Chest X-ray:
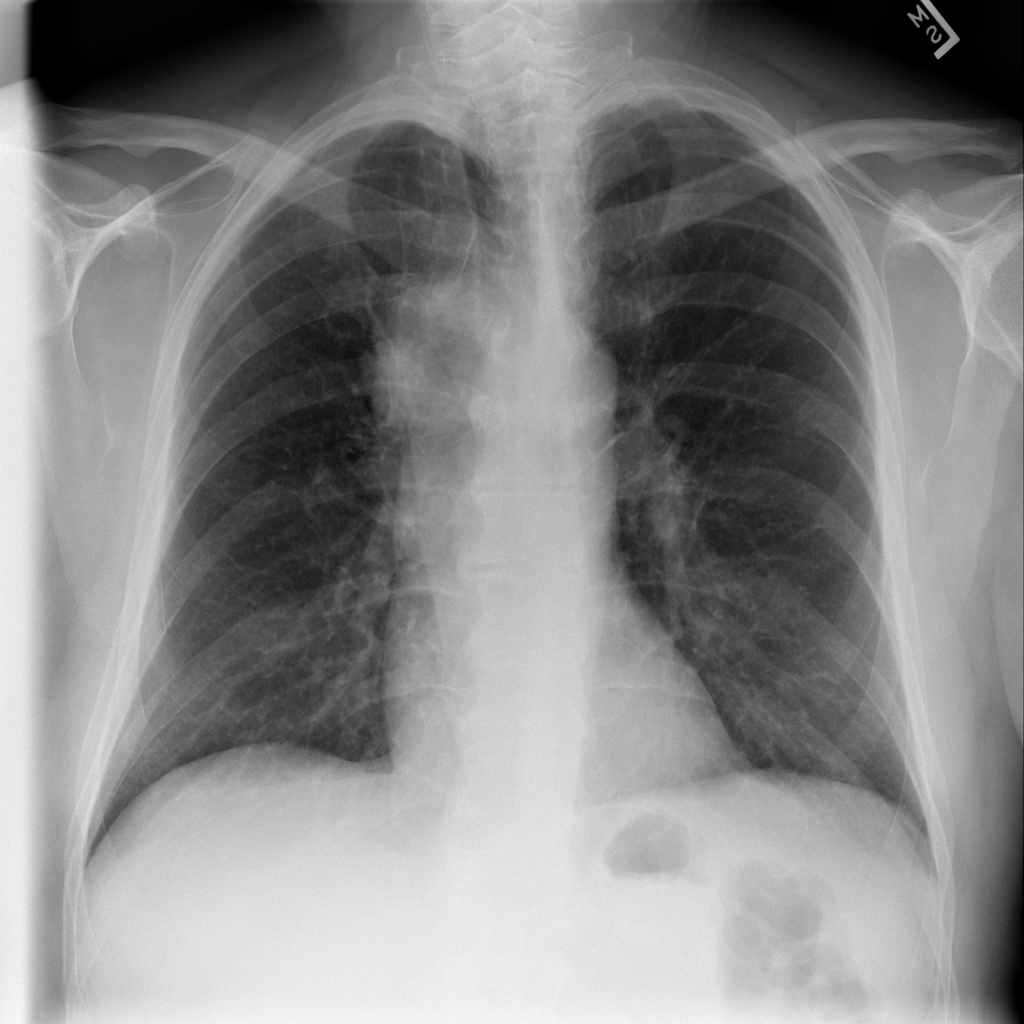
Findings: Mass
No abnormal finding: no